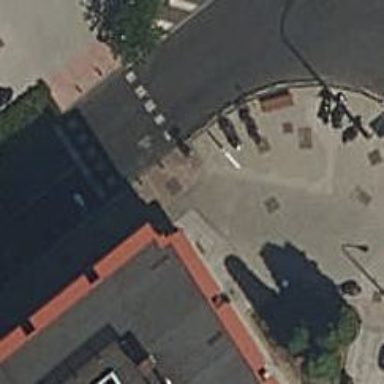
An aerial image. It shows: Bus stop with platform for public transport.